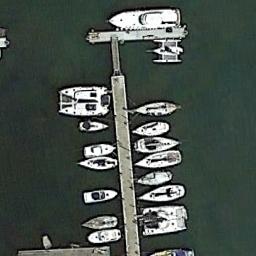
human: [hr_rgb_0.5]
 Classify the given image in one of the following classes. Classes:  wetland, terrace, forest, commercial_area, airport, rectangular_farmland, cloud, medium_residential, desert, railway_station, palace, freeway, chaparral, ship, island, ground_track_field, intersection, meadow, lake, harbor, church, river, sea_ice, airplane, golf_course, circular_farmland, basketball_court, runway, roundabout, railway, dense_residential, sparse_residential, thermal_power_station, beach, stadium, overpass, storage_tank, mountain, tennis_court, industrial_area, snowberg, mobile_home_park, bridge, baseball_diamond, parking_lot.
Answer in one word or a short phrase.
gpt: harbor